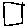
Label: square